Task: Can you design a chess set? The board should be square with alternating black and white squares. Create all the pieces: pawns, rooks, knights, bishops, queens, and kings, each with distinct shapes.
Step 5461:
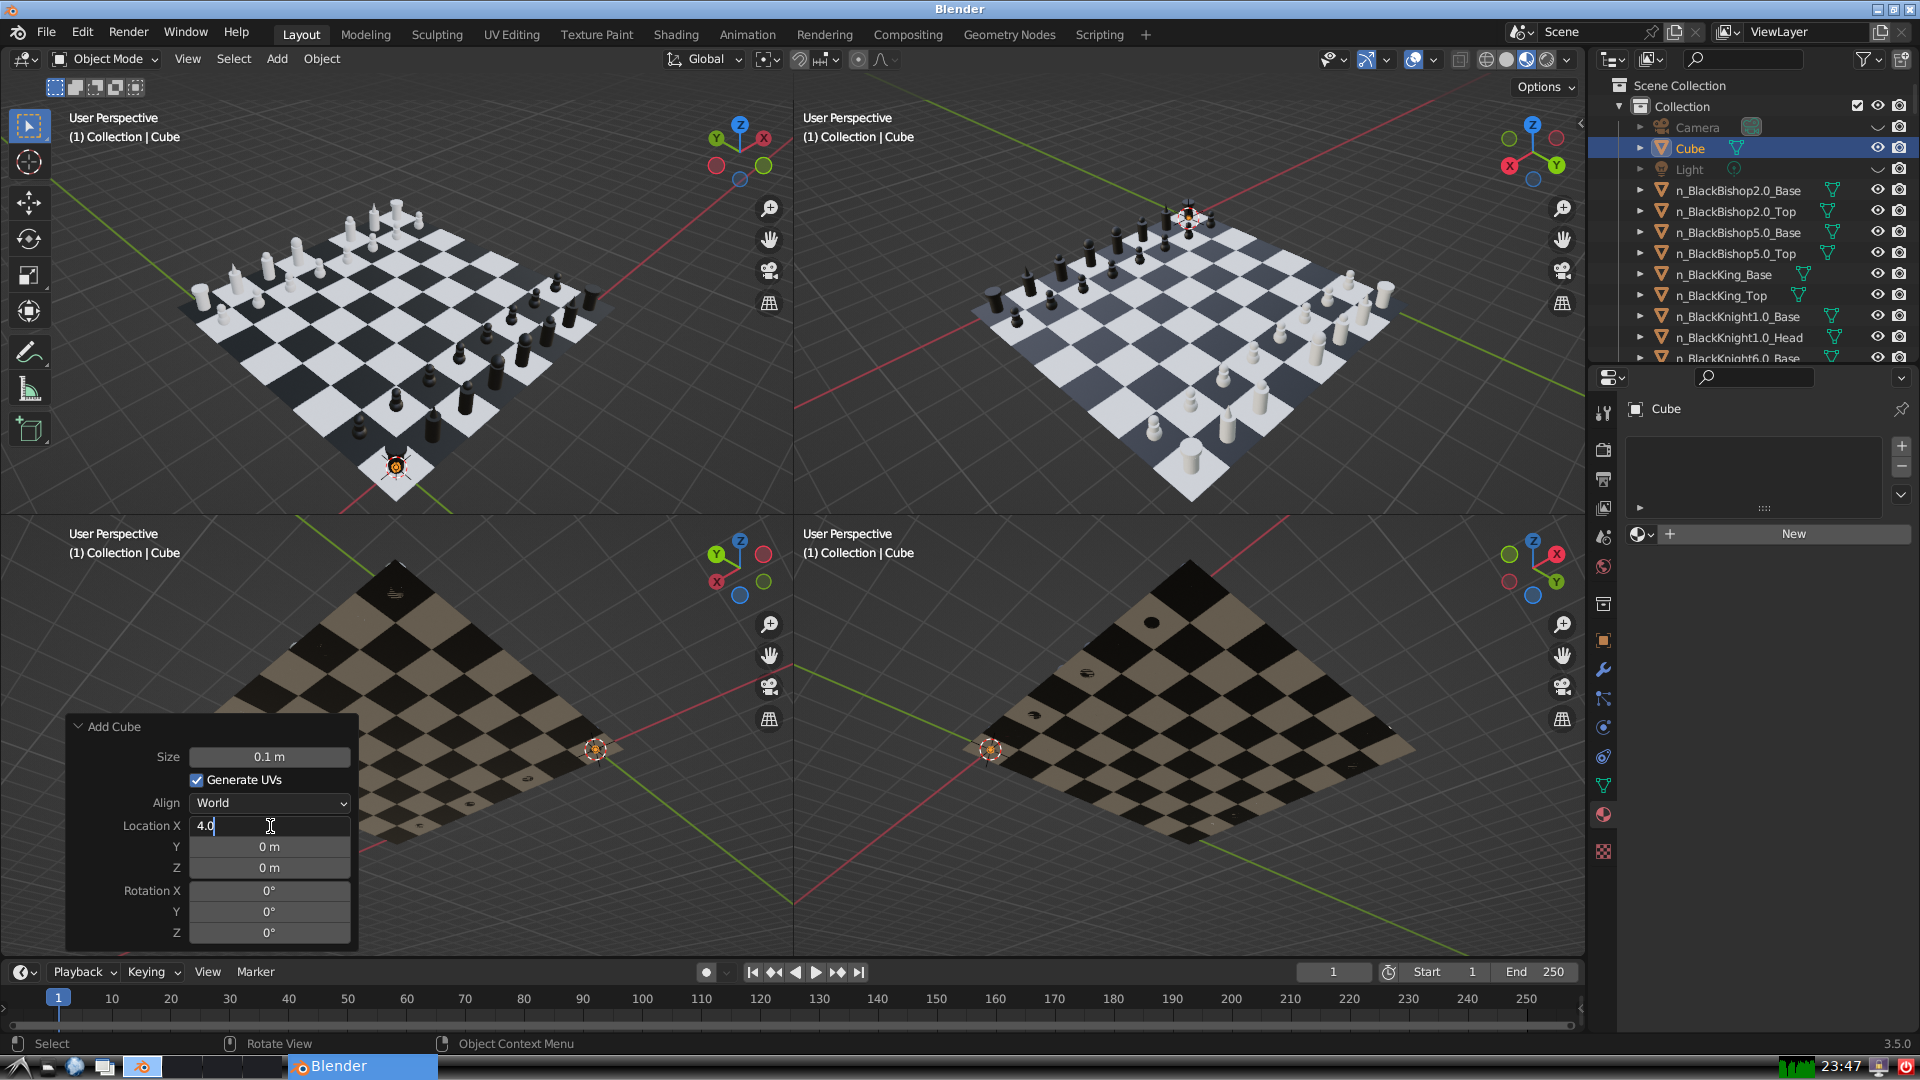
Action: {"key_press": ['Return']}